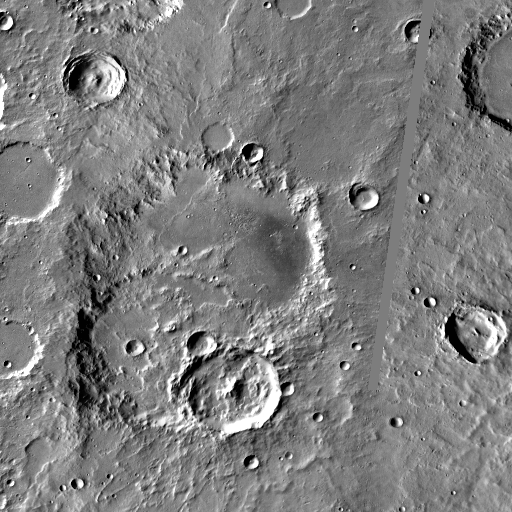
Crater classes present: Background, Other, Layered, Buried, Secondary